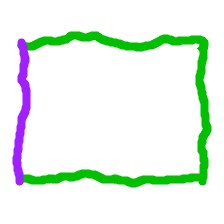
Shape: rectangle